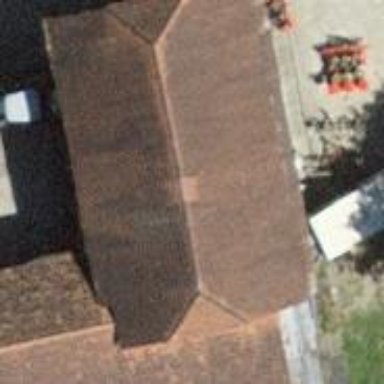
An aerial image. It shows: Rural barn.